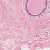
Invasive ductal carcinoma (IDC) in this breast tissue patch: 0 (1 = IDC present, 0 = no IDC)